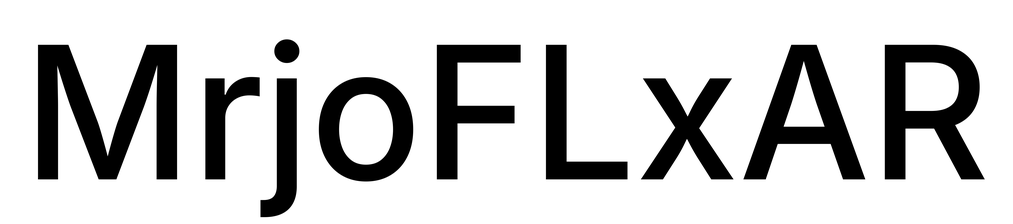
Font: Inter_Medium